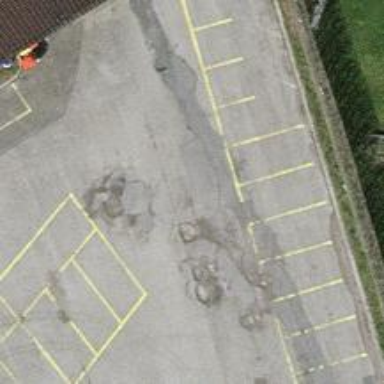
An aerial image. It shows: Parking aisle designated as service road.